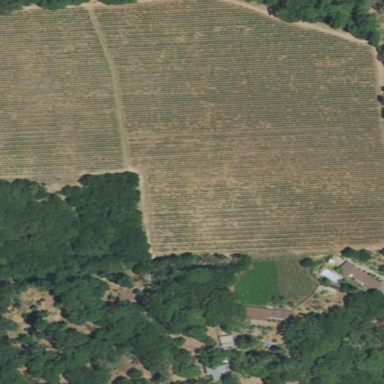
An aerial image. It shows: Vineyard with wine grapes as the main crop.